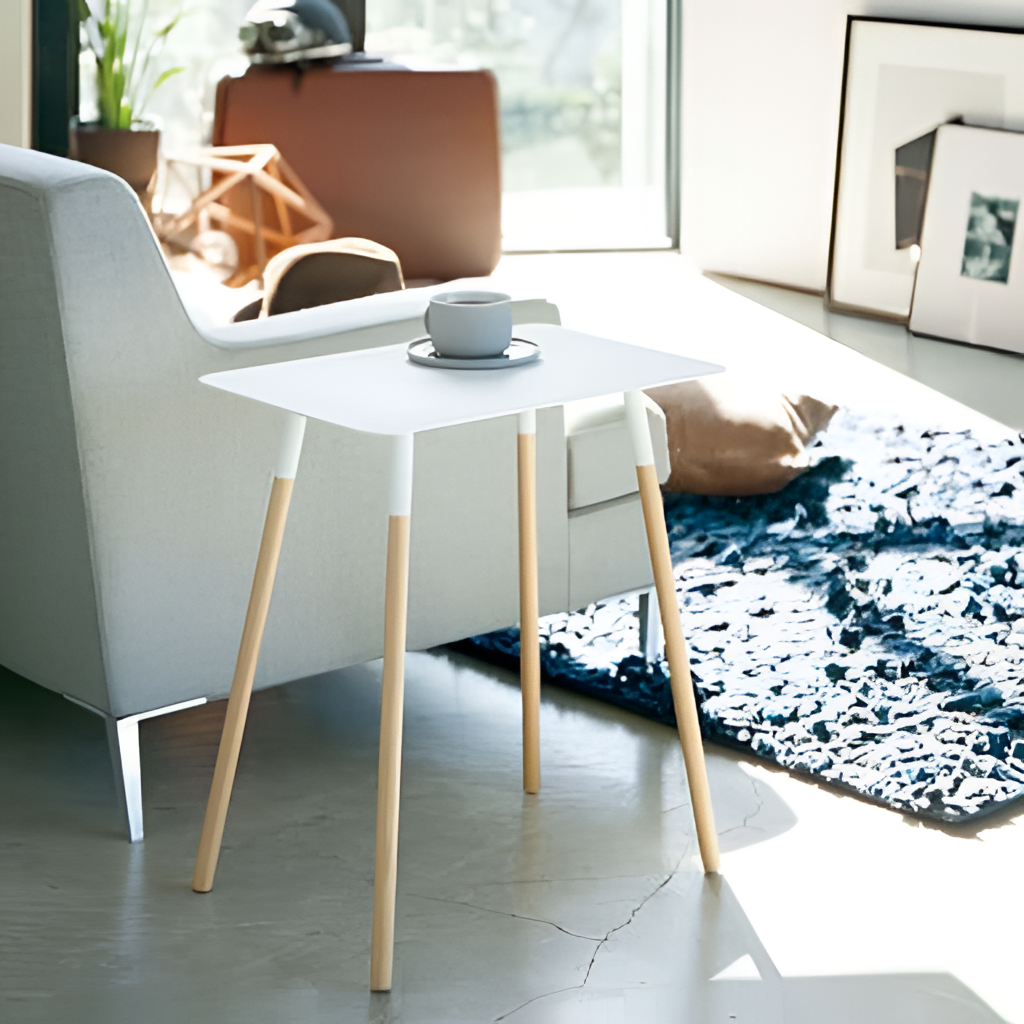
living room, wood side table, beige paint wallpaper, with solid pattern, contemporary, concrete flooring, with smooth pattern